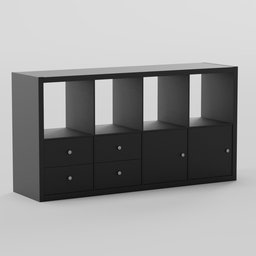
Label: furniture